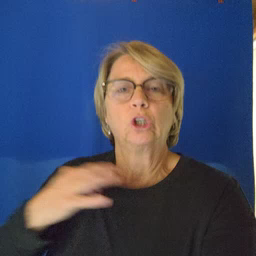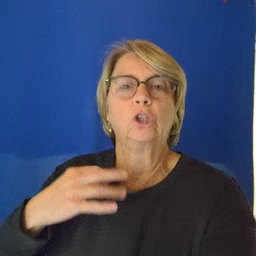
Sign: shirt